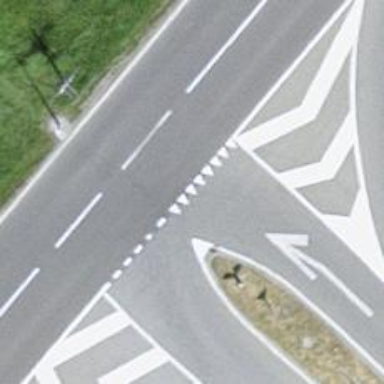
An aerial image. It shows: Road with "give way" sign.